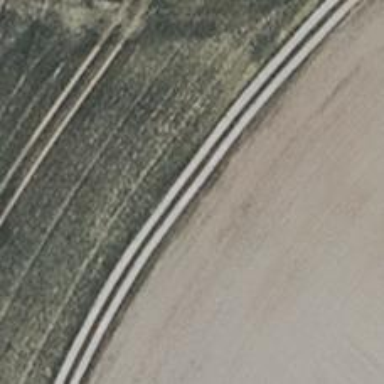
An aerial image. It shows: Gravel track with grade3 tracktype.